Aerial crown-view tile of a tropical tree (Barro Colorado Island, Panama), acquired 20241216:
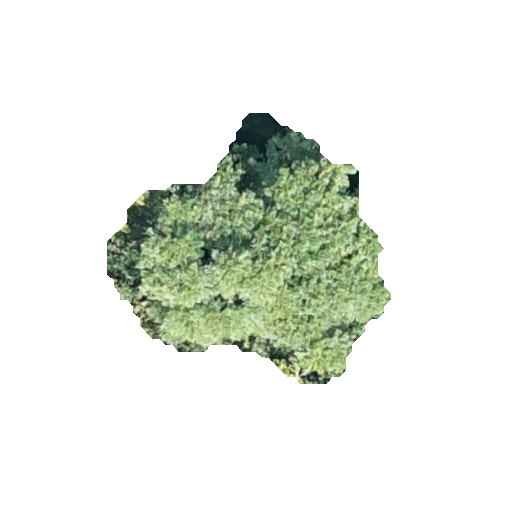
Species: Jacaranda copaia
GBIF accepted scientific name: Jacaranda copaia
Crown area: 69.708 m²